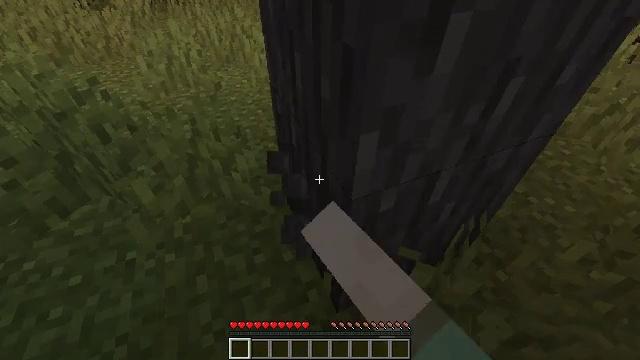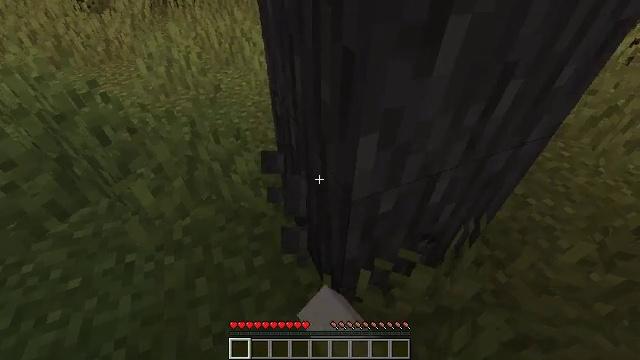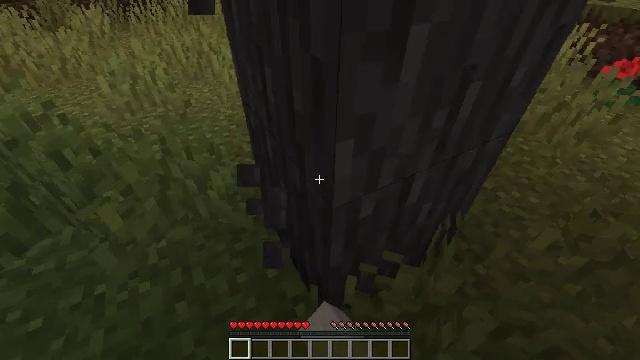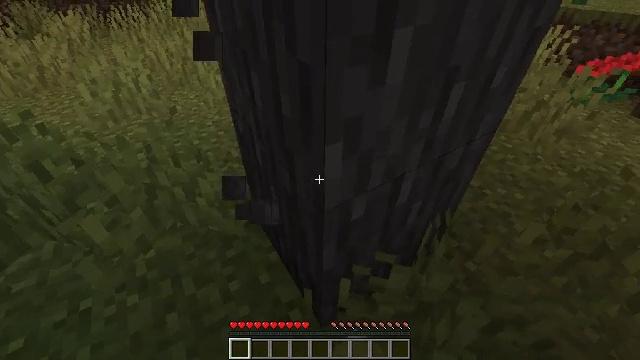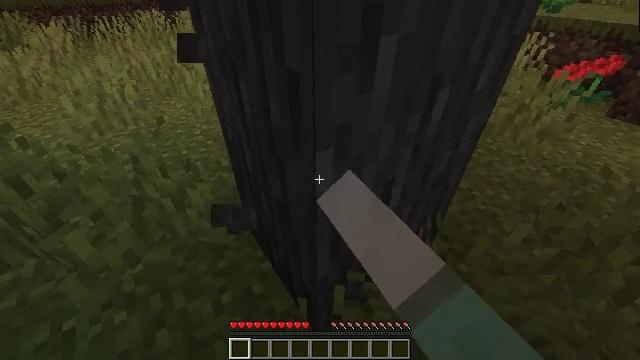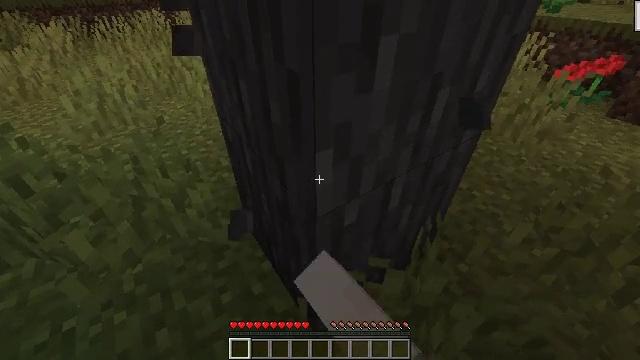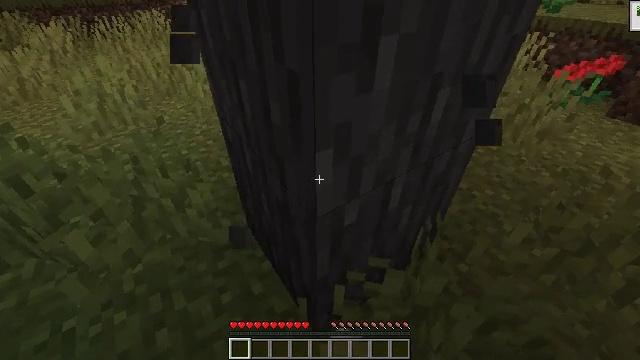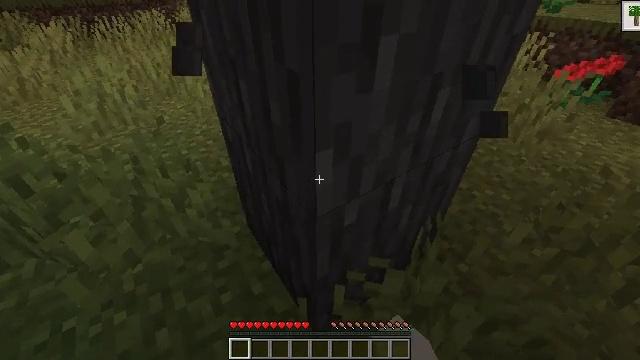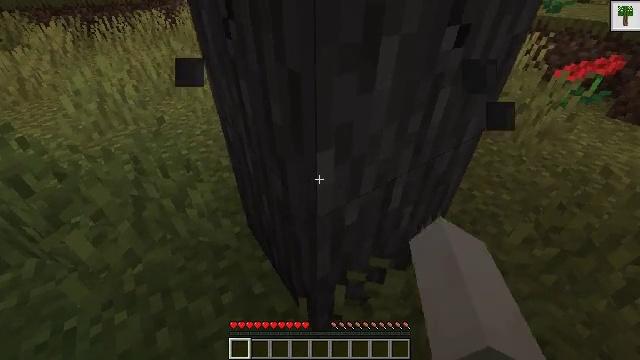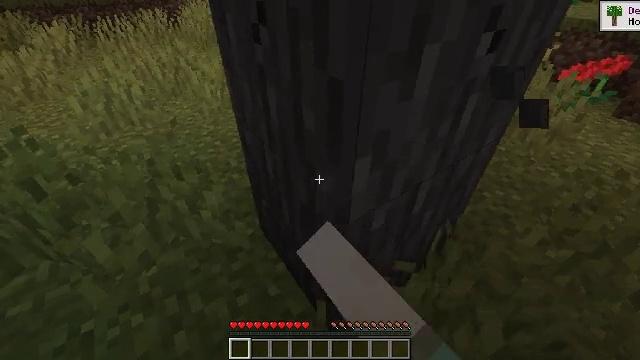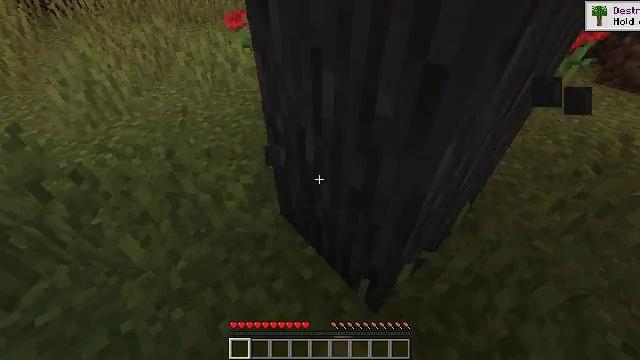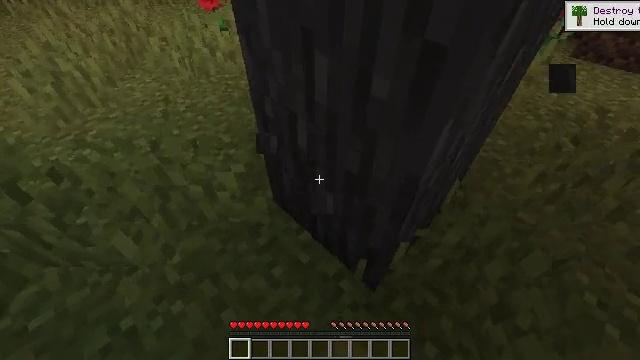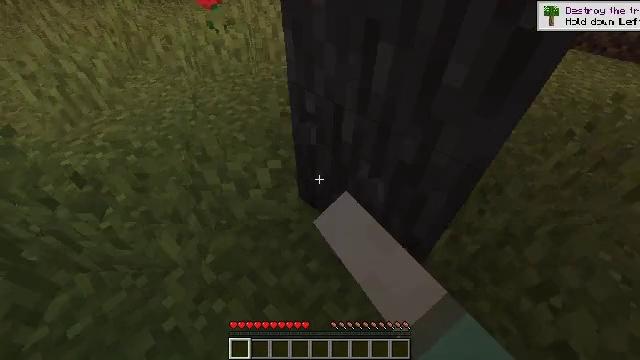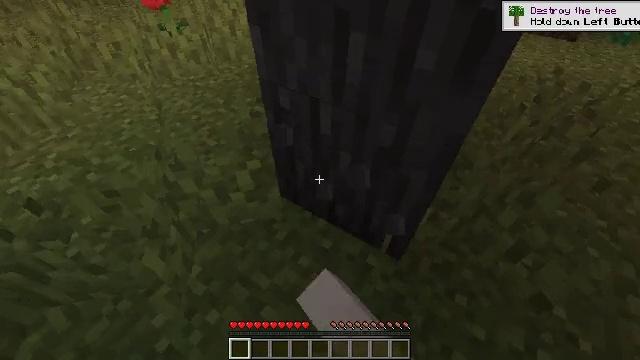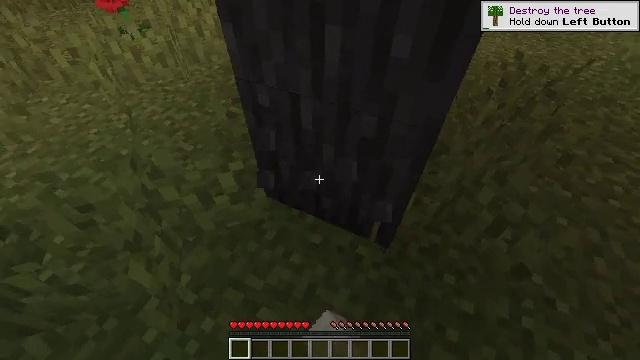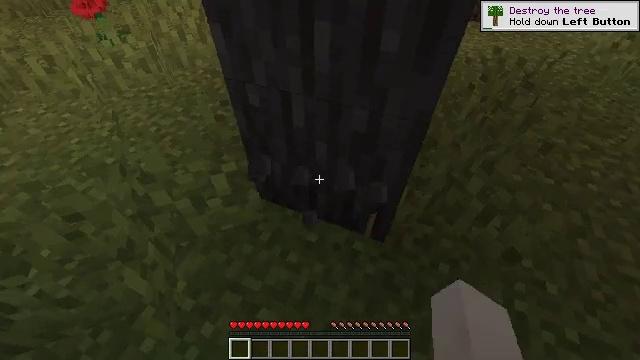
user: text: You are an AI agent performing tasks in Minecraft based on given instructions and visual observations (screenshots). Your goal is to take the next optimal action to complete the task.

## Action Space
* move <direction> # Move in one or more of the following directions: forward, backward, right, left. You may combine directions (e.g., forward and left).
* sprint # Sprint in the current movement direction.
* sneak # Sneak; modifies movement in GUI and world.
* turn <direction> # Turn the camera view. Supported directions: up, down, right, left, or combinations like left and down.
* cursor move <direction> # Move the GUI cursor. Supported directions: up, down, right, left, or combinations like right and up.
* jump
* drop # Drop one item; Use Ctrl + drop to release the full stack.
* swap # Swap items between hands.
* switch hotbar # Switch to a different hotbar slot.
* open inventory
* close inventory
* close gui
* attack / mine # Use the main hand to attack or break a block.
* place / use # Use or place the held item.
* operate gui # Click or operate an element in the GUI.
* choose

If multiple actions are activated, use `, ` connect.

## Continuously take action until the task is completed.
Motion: motion action
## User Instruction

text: Chop down the acacia log.
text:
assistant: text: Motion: attack / mine
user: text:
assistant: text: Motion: turn right and up, attack / mine
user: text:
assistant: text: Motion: turn right, attack / mine
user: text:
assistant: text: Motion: turn right and up, attack / mine
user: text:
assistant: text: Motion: attack / mine
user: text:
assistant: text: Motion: attack / mine
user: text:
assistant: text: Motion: attack / mine
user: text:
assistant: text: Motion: move left, attack / mine
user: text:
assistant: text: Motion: move left, attack / mine
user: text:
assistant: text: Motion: move left, turn right and down, attack / mine
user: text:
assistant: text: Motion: move left, turn right and down, attack / mine
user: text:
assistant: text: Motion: turn right, attack / mine
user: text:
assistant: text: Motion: turn right, attack / mine
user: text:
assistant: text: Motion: turn right, attack / mine
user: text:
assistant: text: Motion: turn right, attack / mine
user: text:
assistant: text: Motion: attack / mine
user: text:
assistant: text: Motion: attack / mine
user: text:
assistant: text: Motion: turn right, attack / mine
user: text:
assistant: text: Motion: turn right and up, attack / mine
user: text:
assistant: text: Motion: attack / mine
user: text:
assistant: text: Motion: attack / mine
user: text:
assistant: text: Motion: attack / mine
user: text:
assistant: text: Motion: attack / mine
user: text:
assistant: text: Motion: attack / mine
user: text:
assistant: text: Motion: attack / mine
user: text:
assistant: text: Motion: attack / mine
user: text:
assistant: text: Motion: attack / mine
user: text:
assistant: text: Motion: attack / mine
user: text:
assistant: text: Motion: attack / mine
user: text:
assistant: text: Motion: attack / mine